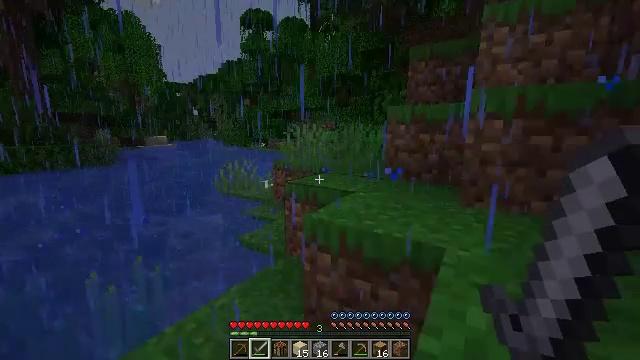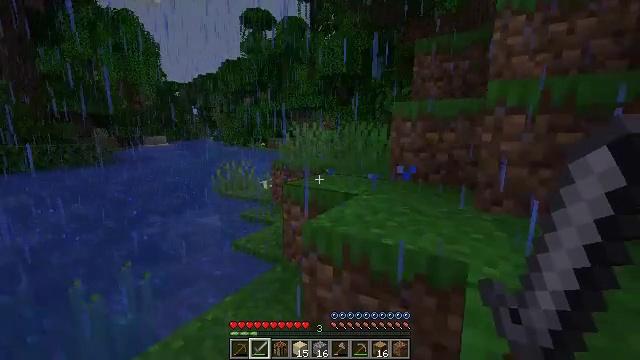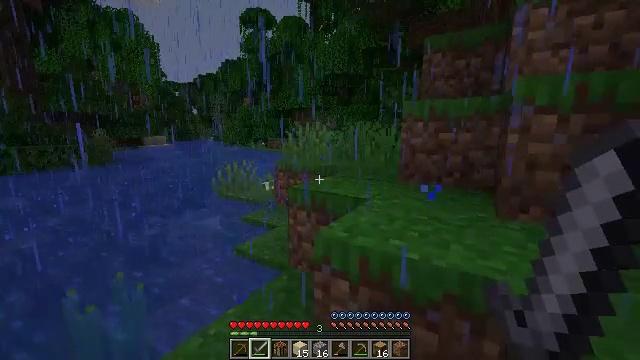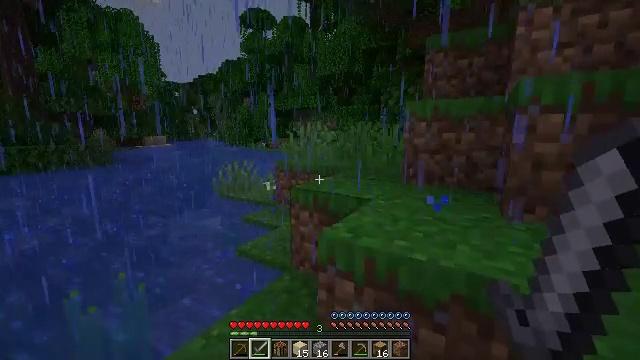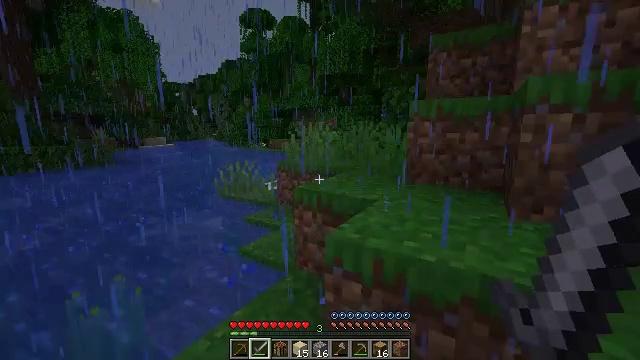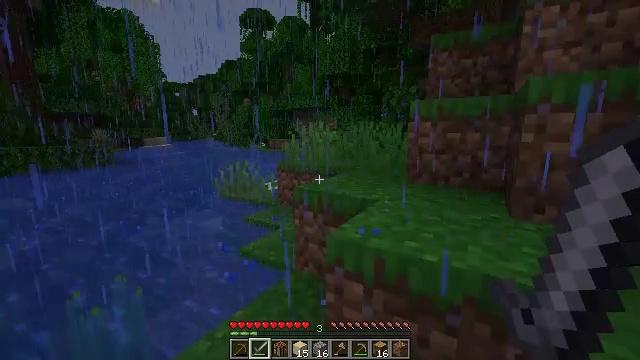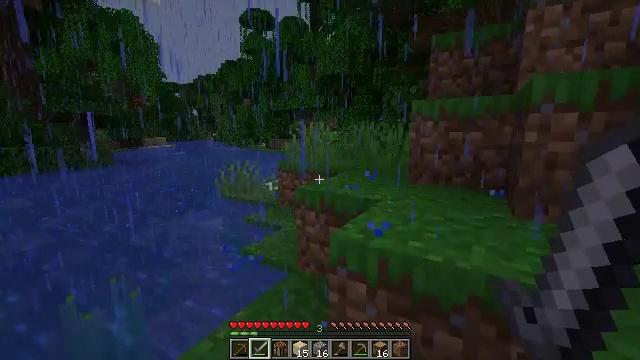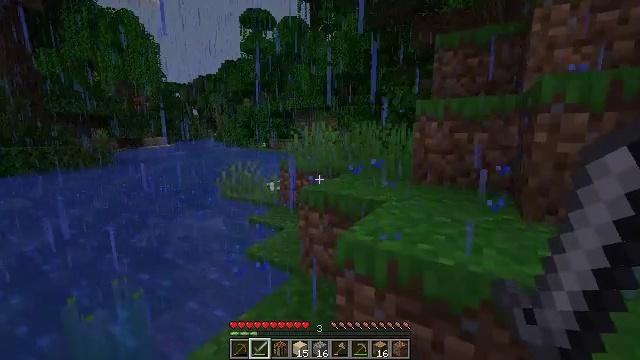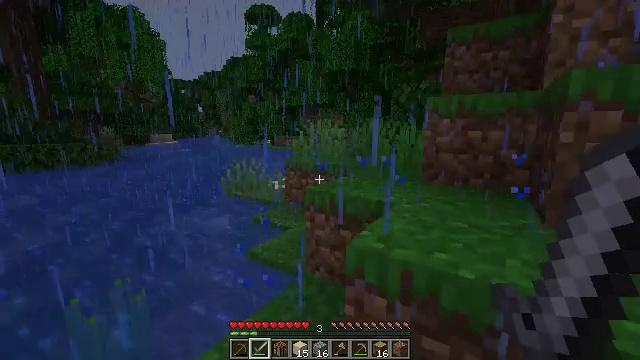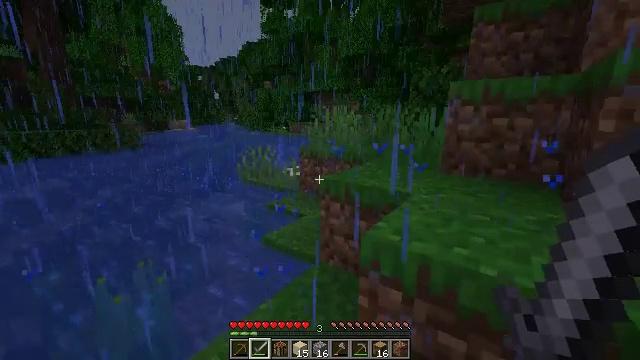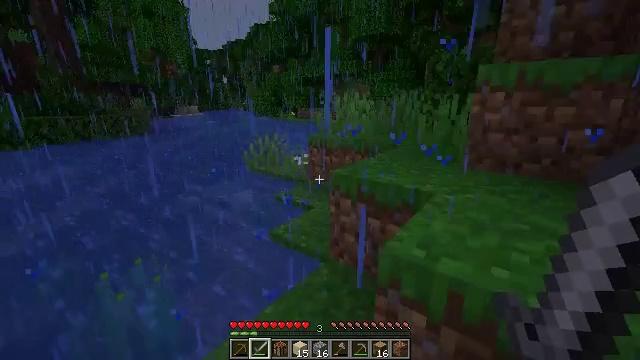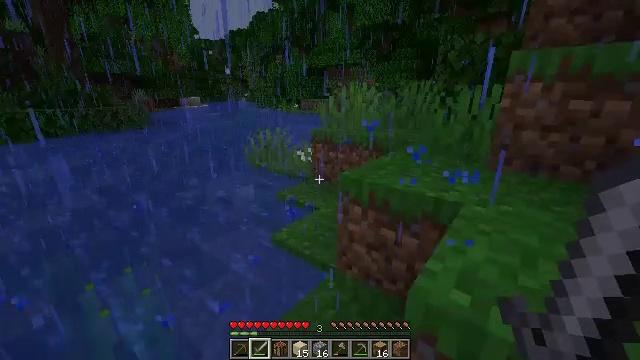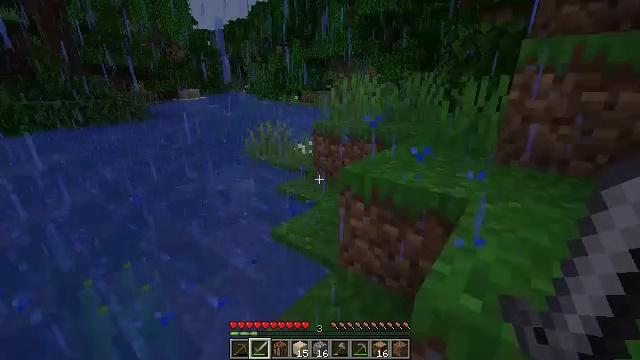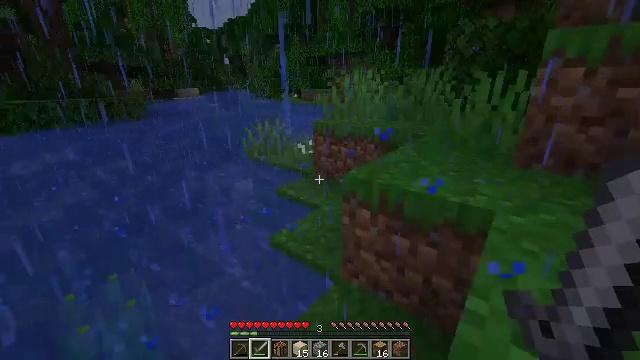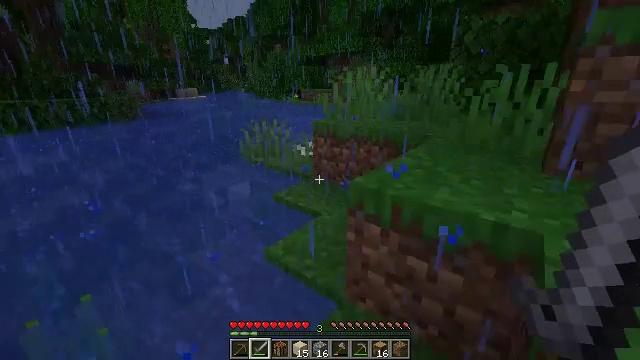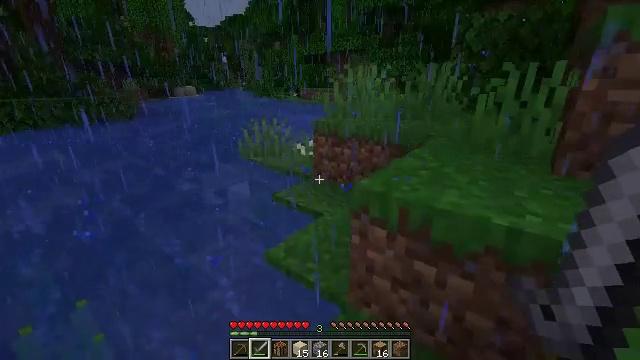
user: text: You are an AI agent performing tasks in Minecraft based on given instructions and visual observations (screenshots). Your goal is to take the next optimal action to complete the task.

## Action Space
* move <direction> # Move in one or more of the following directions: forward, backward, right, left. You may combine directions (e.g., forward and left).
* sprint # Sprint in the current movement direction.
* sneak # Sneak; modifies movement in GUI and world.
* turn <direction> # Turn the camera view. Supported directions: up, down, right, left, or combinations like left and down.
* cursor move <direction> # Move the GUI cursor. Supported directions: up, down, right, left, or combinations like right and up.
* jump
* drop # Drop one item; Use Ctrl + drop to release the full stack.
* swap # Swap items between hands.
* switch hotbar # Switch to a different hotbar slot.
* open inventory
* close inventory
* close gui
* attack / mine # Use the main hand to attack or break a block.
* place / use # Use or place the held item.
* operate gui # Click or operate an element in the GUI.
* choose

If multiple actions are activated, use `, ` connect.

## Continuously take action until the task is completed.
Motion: motion action
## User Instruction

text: Collect vines by mining them.
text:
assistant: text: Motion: move forward
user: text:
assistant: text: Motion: no_op
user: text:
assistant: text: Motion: no_op
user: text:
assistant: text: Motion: no_op
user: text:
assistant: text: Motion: no_op
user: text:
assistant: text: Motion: no_op
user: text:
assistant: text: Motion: move forward
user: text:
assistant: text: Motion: move forward, turn left
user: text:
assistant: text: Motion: move forward, turn left and down
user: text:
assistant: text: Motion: move forward, turn left and down
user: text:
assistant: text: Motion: move forward, turn down
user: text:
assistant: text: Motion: move forward, turn down
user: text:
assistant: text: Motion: move forward
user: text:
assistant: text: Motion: move forward
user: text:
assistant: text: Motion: move forward
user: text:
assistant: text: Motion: move forward
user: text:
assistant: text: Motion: move forward
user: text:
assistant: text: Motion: move forward
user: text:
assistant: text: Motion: move forward
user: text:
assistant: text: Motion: move forward, jump
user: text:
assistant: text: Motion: move forward, jump
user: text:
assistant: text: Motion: move forward, jump
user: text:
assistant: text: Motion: move forward, jump
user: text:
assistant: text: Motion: move forward, jump
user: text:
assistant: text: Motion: move forward
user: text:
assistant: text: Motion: move forward
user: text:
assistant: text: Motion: move forward
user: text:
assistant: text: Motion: move forward
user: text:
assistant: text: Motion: move forward
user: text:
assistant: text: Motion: move forward